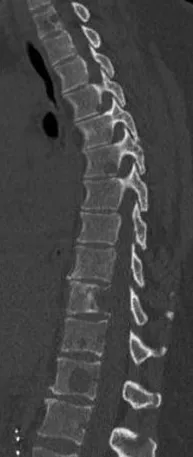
Computed tomography (CT) of the thoracic spine. Sagittal.
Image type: radiology (ct)